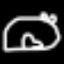
Label: frog